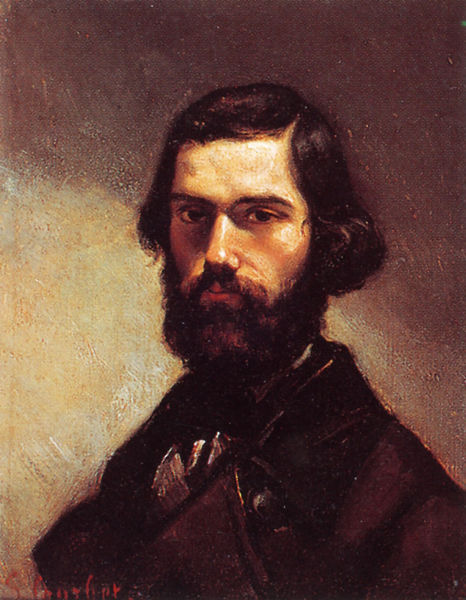
Titel: Porträt von Jules Valles
Künstler: Gustave Courbet
Institution: Paris, Musée Carnavalet
Schlagwörter: dunkel, gemälde, mann, schatten, weiß, gelb, braun, frisur, licht, mund, nase, stirn, blick, rot, beige, malerei, anzug, bart, hemd, jacke, augen, kragen, vollbart, portrait, porträt, signatur, öl, haare, mantel, realismus, frontal, lippen, locken, renaissance, scheitel, schön, schrift, wangen, düster, ölgemälde, ernst, seitenscheitel, brauen, courbet, brauntöne, rottöne, baron, gustave, streulicht, scheiteöl